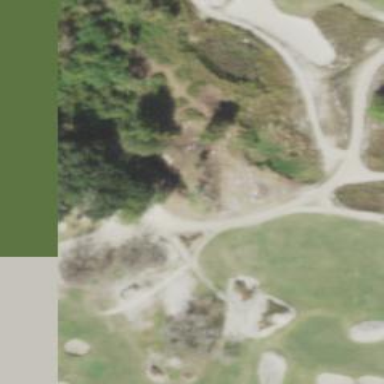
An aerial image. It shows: Path for both roads and golfers.